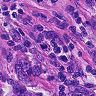
Metastatic tissue present: yes